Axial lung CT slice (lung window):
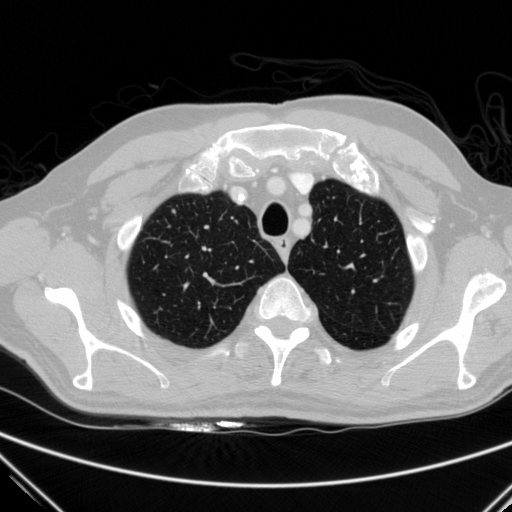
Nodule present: yes
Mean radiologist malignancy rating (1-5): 3